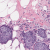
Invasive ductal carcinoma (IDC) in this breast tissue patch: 1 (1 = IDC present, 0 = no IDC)